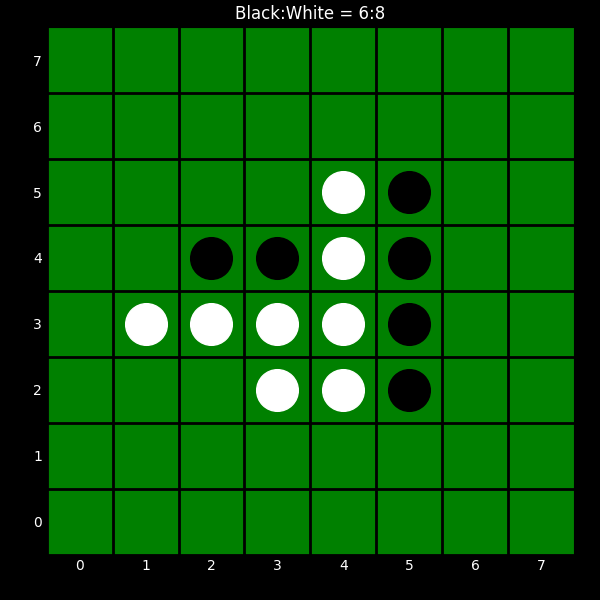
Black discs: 6
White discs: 8